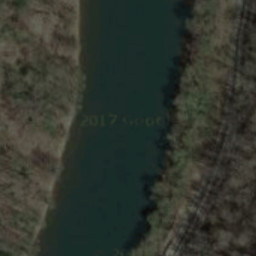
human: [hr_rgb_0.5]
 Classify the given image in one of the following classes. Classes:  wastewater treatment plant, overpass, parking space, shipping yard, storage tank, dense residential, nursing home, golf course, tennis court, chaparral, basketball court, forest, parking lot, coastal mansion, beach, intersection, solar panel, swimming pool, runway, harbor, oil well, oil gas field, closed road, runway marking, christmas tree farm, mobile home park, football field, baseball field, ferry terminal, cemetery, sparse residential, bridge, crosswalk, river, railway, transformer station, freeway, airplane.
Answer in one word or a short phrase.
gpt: river